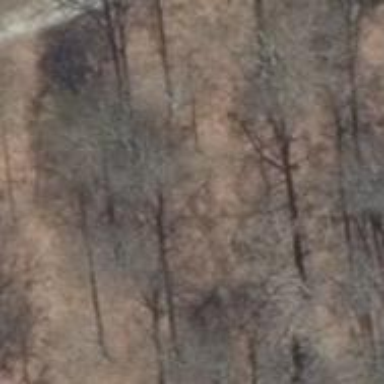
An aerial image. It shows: Hunting stand.